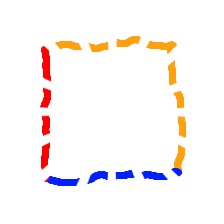
Shape: square